Interaction volume radius: 10 \u00c5
Interaction volume height: 20 \u00c5
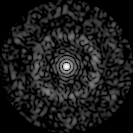
Disorder parameter: 0.8354